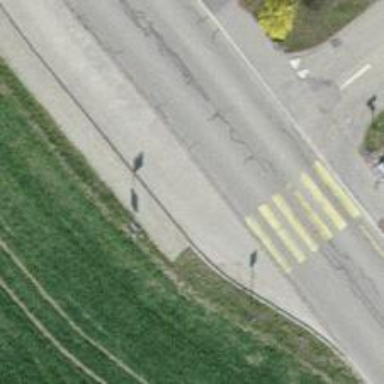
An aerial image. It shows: Platform for public transport is situated by the road.